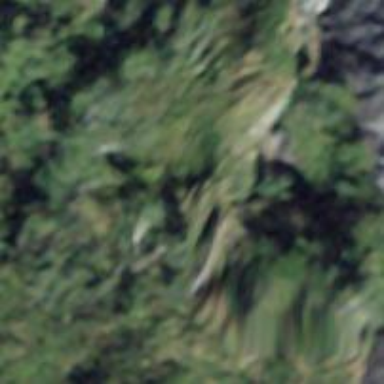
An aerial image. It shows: Cliff in nature.